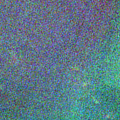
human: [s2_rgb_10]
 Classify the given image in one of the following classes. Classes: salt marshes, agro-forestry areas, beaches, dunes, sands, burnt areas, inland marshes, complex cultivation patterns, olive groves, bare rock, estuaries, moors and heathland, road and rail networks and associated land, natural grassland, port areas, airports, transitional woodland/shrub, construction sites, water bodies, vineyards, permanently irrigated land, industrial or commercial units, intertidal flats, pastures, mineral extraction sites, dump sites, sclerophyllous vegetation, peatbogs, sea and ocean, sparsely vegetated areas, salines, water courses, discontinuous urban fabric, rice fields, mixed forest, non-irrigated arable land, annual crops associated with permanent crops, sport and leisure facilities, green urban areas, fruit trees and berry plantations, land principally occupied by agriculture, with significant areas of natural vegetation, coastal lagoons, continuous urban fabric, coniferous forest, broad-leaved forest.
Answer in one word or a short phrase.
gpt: sea and ocean